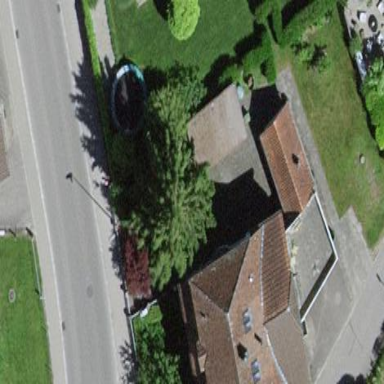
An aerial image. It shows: Residential building.